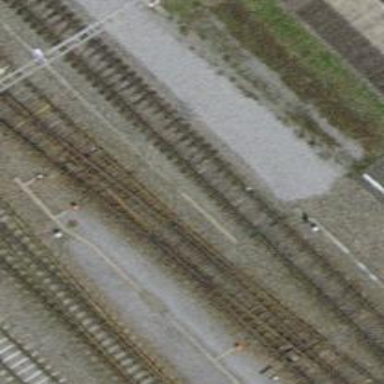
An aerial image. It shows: Siding railway track with electrified contact line.